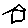
Label: house